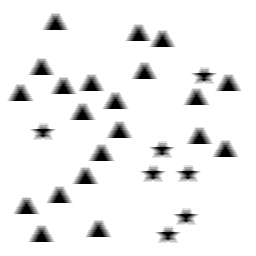
Squares: 0
Triangles: 21
Stars: 7
Total shapes: 28